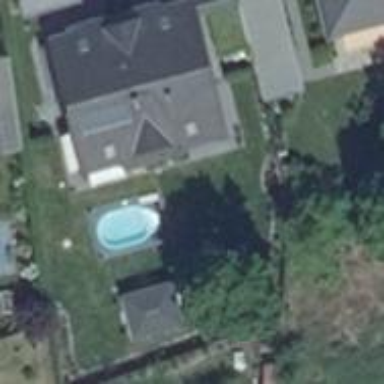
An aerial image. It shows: Simple house.